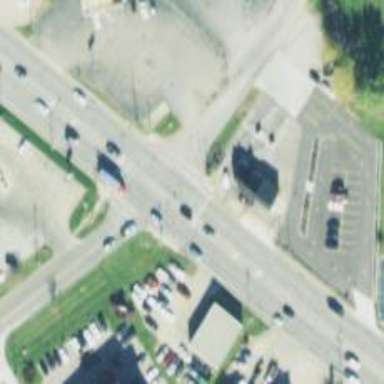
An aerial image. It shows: Crossing road.